Field crop: maize
Growth stage: 2
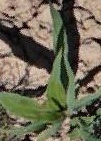
Species: maize